Interaction volume radius: 5 \u00c5
Interaction volume height: 20 \u00c5
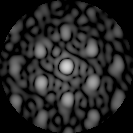
Disorder parameter: 0.5011